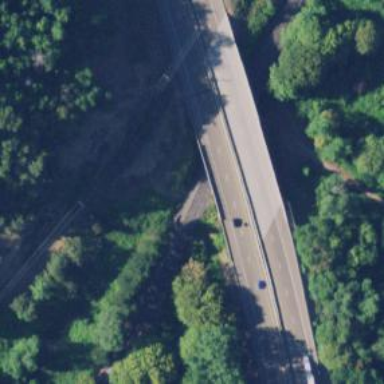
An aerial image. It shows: Motorway bridge.